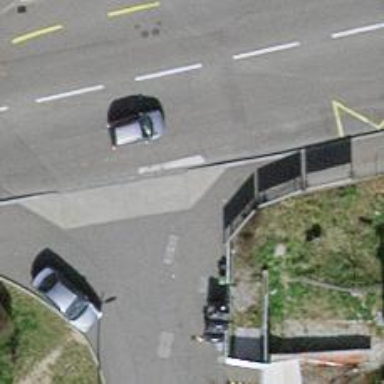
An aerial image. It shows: Kerb serving as barrier.